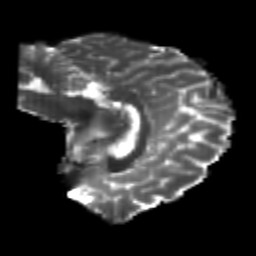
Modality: T2w
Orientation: sagittal
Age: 20
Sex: female
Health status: healthy
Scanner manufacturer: philips
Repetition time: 7.476 s
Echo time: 0.08753 s